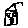
Label: house